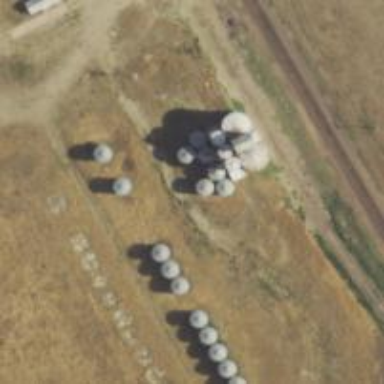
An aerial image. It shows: Silo.